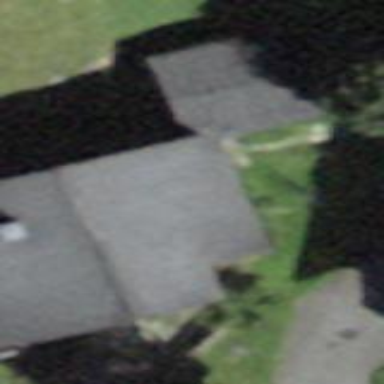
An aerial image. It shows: Building with tile roof.